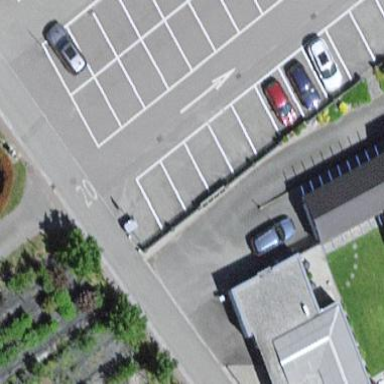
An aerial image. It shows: Parking area with surface.